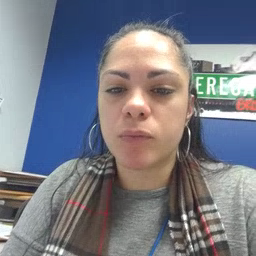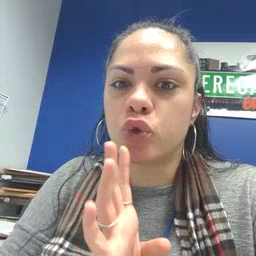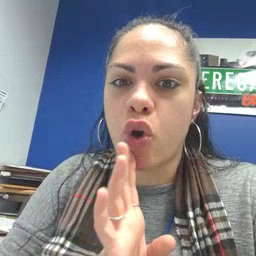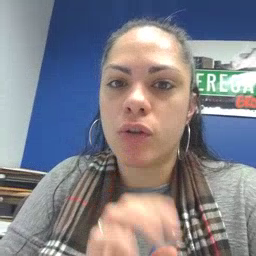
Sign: talk